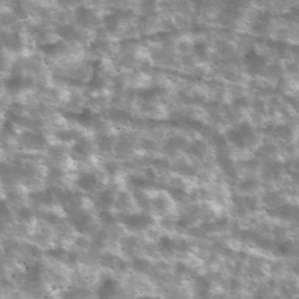
Label: non_frost